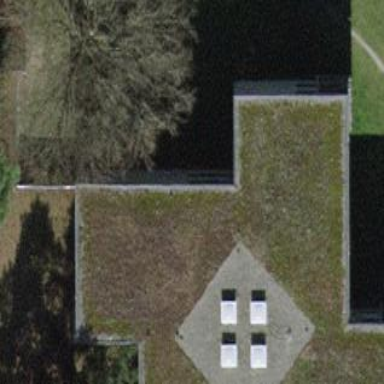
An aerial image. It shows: Building with flat roof.